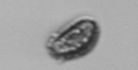
Label: Pseudochattonella_farcimen